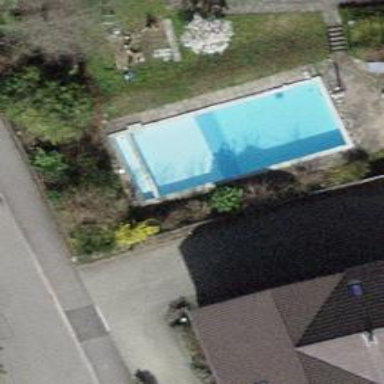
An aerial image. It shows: Swimming pool located in leisure land.